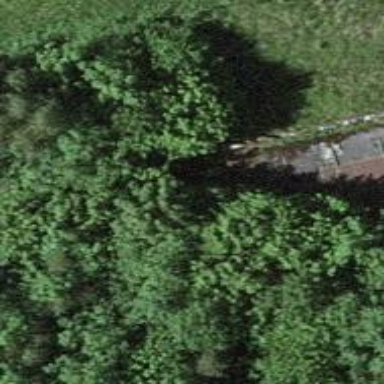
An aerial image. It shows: Retaining wall.